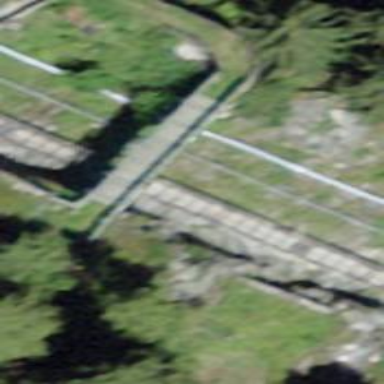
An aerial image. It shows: Abandoned railway.